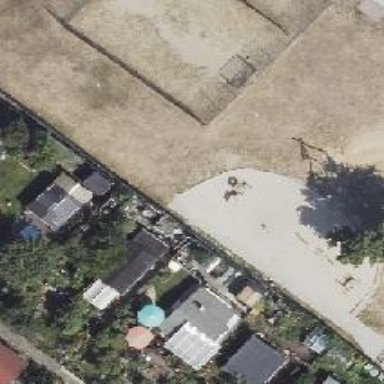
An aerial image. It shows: Playground with playhouse.